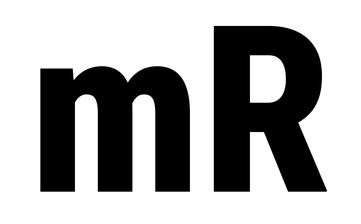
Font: Roboto_Condensed_ExtraBold